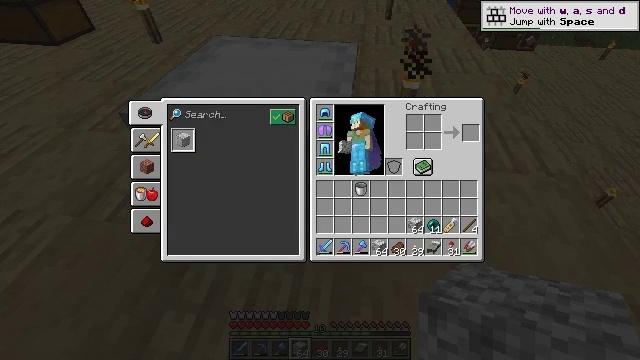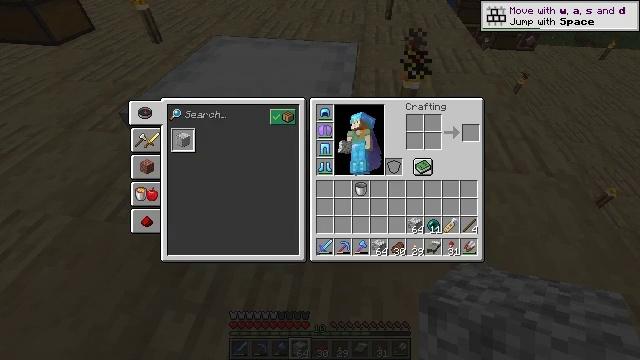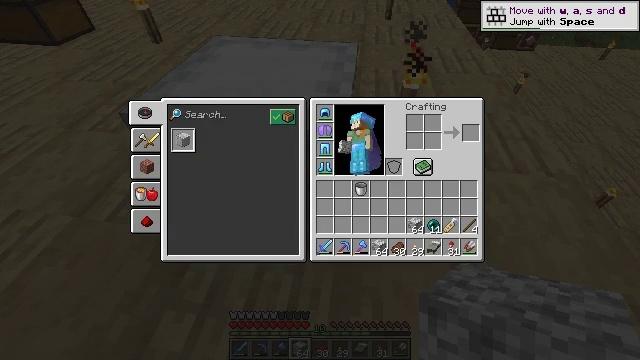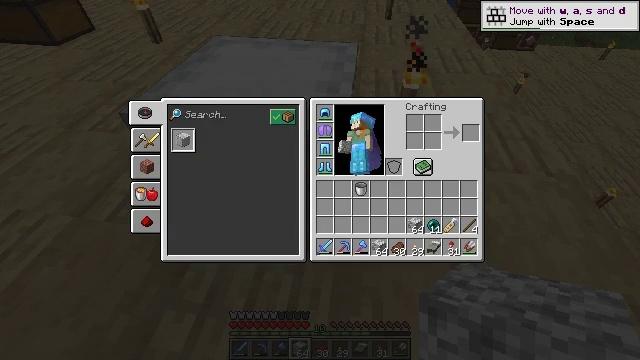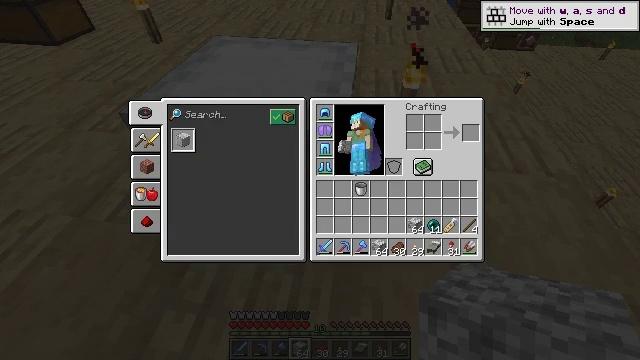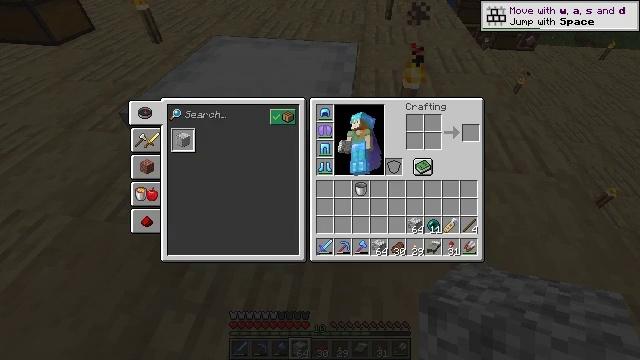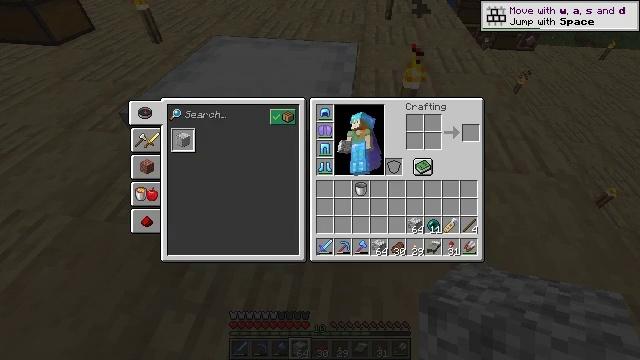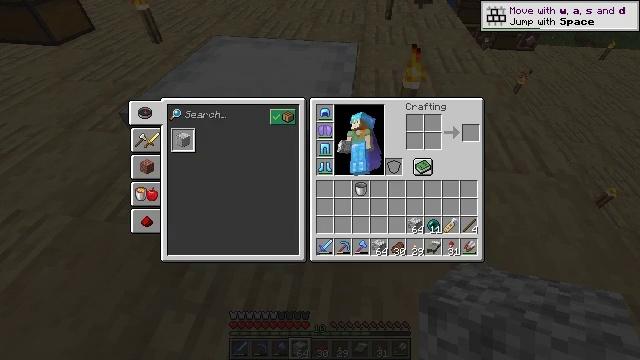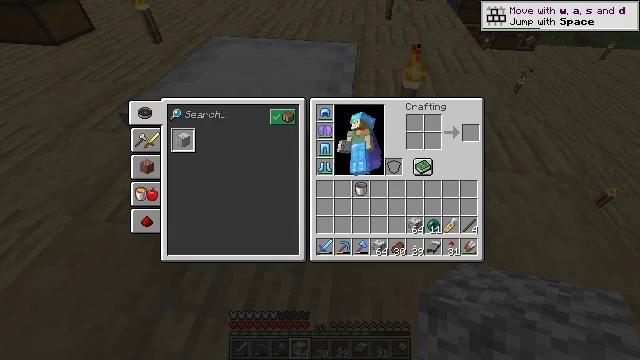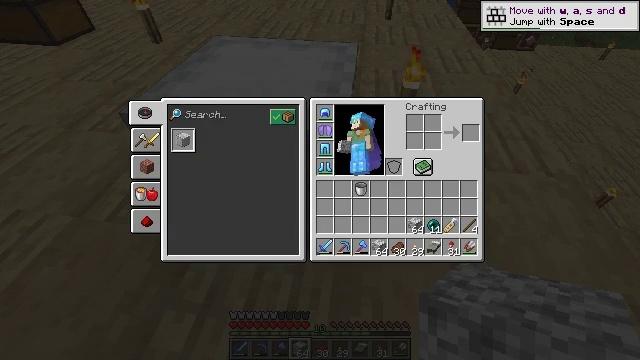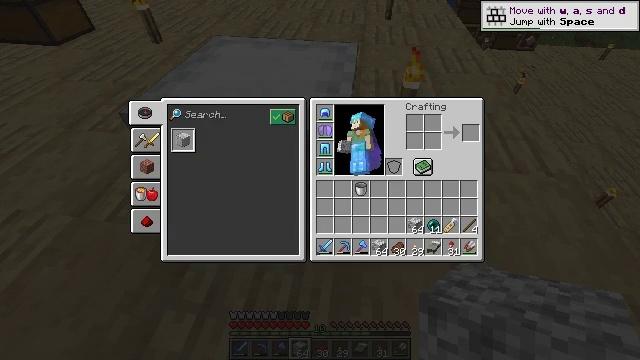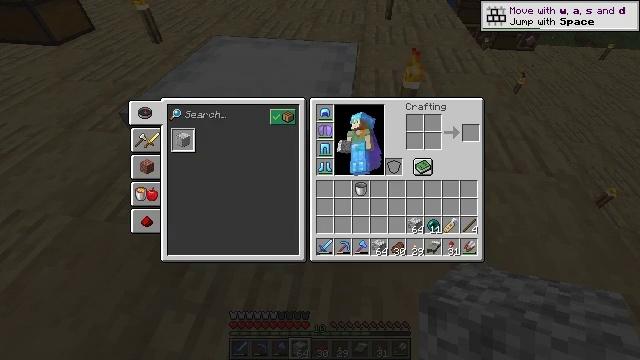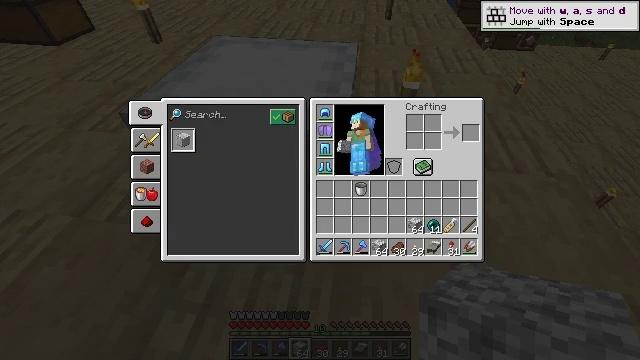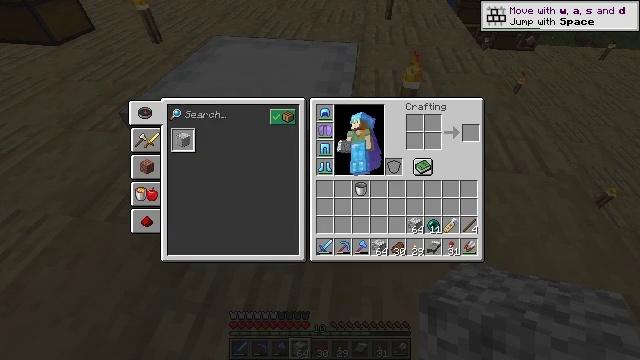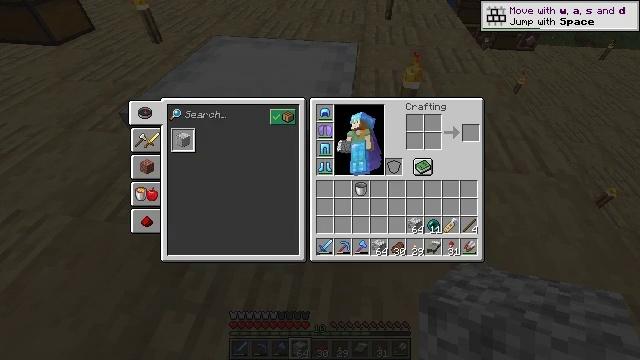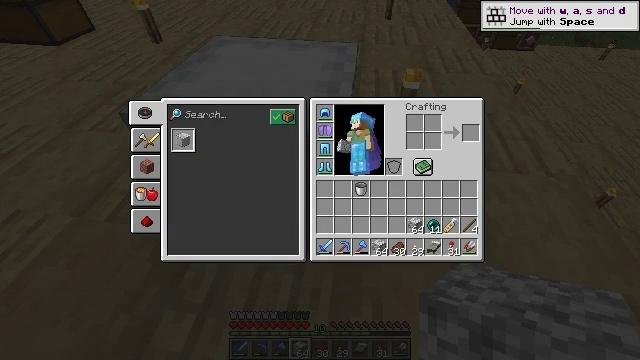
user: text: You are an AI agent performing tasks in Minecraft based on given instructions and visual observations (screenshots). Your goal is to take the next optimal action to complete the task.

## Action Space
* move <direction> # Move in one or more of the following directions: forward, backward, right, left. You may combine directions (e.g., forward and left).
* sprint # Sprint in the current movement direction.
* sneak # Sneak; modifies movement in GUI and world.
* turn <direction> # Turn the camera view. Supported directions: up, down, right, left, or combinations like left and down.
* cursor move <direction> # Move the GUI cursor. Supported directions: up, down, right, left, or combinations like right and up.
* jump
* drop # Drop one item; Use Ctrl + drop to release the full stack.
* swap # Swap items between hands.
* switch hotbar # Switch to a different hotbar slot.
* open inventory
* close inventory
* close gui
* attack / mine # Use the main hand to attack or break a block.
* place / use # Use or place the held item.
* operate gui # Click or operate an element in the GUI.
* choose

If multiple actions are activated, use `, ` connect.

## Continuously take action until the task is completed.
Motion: motion action
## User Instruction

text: Make polished diorite with diorite blocks.
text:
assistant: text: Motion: no_op
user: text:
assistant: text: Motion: no_op
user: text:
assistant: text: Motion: no_op
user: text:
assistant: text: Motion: no_op
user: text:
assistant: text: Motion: no_op
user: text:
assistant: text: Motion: no_op
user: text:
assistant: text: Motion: no_op
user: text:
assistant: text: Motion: no_op
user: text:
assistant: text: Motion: no_op
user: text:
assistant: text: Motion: no_op
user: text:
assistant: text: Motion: no_op
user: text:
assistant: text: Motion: no_op
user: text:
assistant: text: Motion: no_op
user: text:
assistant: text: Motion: no_op
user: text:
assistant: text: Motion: no_op
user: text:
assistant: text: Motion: no_op
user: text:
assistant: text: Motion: no_op
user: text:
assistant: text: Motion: no_op
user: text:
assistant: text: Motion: no_op
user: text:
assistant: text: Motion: no_op
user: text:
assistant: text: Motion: no_op
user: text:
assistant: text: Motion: no_op
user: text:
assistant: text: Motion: no_op
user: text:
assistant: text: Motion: no_op
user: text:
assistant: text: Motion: no_op
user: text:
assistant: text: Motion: no_op
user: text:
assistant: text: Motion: no_op
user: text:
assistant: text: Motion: no_op
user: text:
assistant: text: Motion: no_op
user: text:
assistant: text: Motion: no_op